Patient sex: M
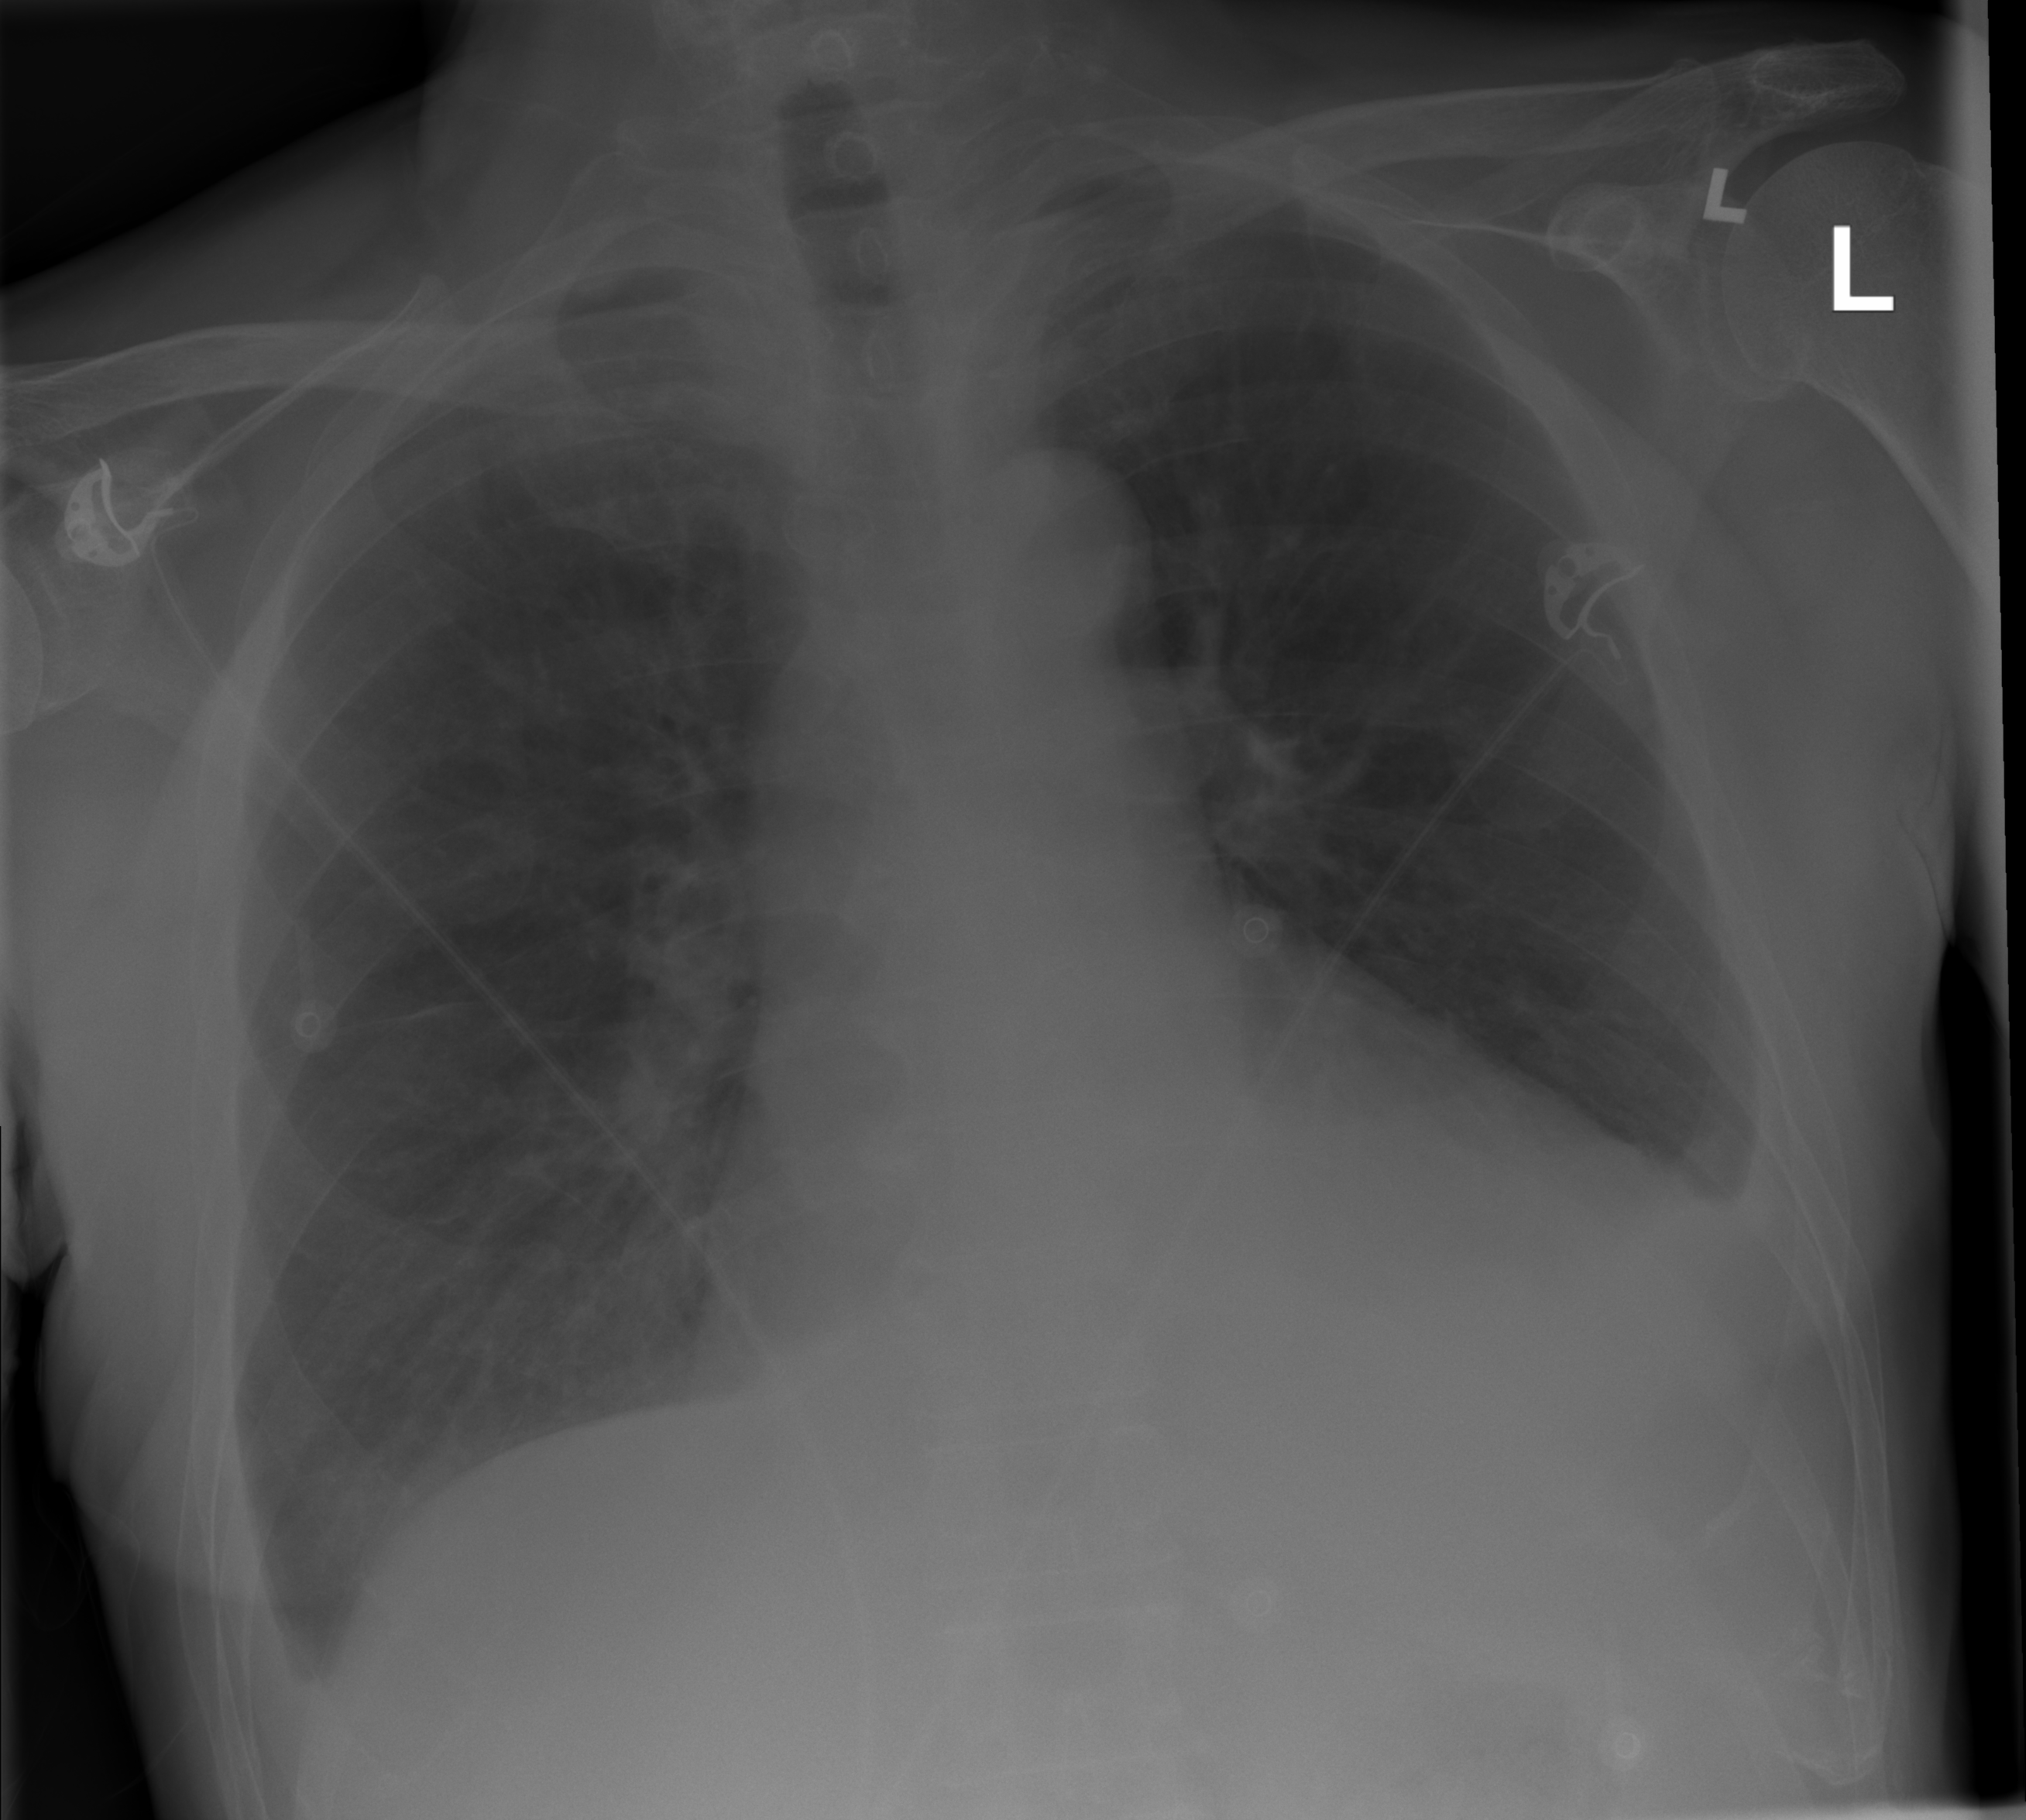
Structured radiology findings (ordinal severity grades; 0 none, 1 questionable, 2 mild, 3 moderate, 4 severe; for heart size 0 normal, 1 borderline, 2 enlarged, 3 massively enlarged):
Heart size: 2
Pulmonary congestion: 0
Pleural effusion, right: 0
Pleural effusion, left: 2
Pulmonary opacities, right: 0
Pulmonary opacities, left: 0
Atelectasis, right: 0
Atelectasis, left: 0